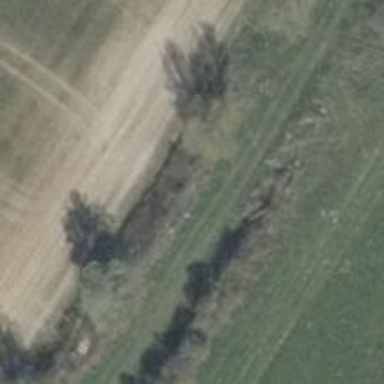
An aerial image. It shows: Path covered in grass.